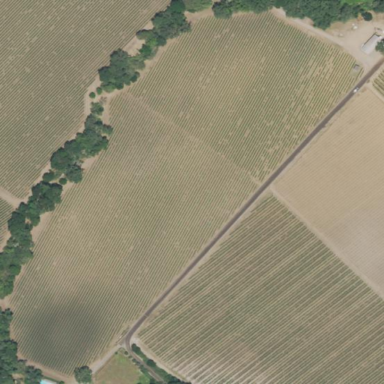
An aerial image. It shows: Vineyard growing grapes.